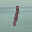
Label: 1